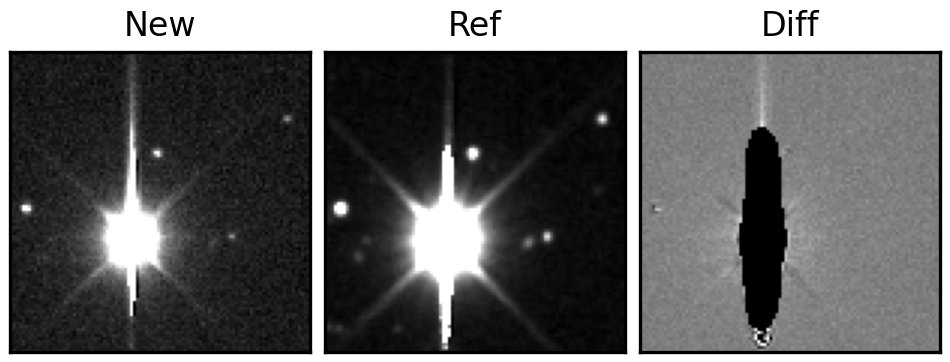
Label: bogus